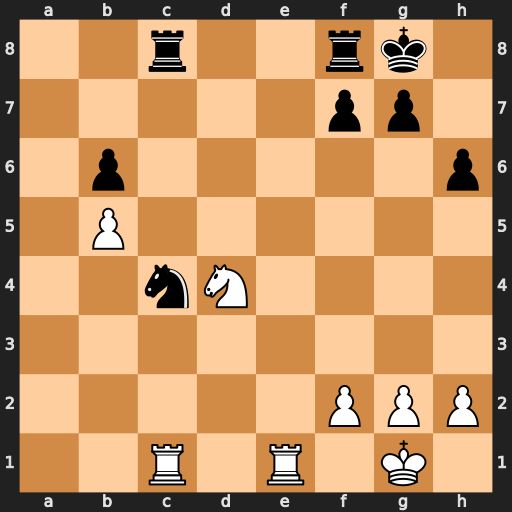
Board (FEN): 2r2rk1/5pp1/1p5p/1P6/2nN4/8/5PPP/2R1R1K1
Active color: w
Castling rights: -
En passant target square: -
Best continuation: Nc6 Rce8 Ne7+ Rxe7 Rxe7